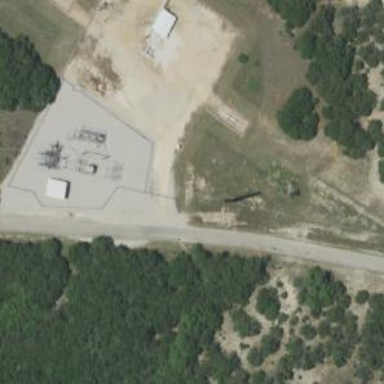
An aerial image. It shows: Power tower.